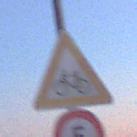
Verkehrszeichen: RadverkehrRechts
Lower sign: Geschwindigkeit5
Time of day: SunriseSunset
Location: Outdoor (Nature)
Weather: Clear
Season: NotSpecified
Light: Natural